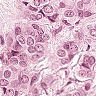
Metastatic tissue present: yes